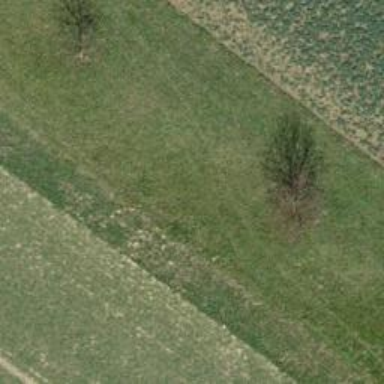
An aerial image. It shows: Mixed-leaf deciduous tree in its natural environment.